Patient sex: M
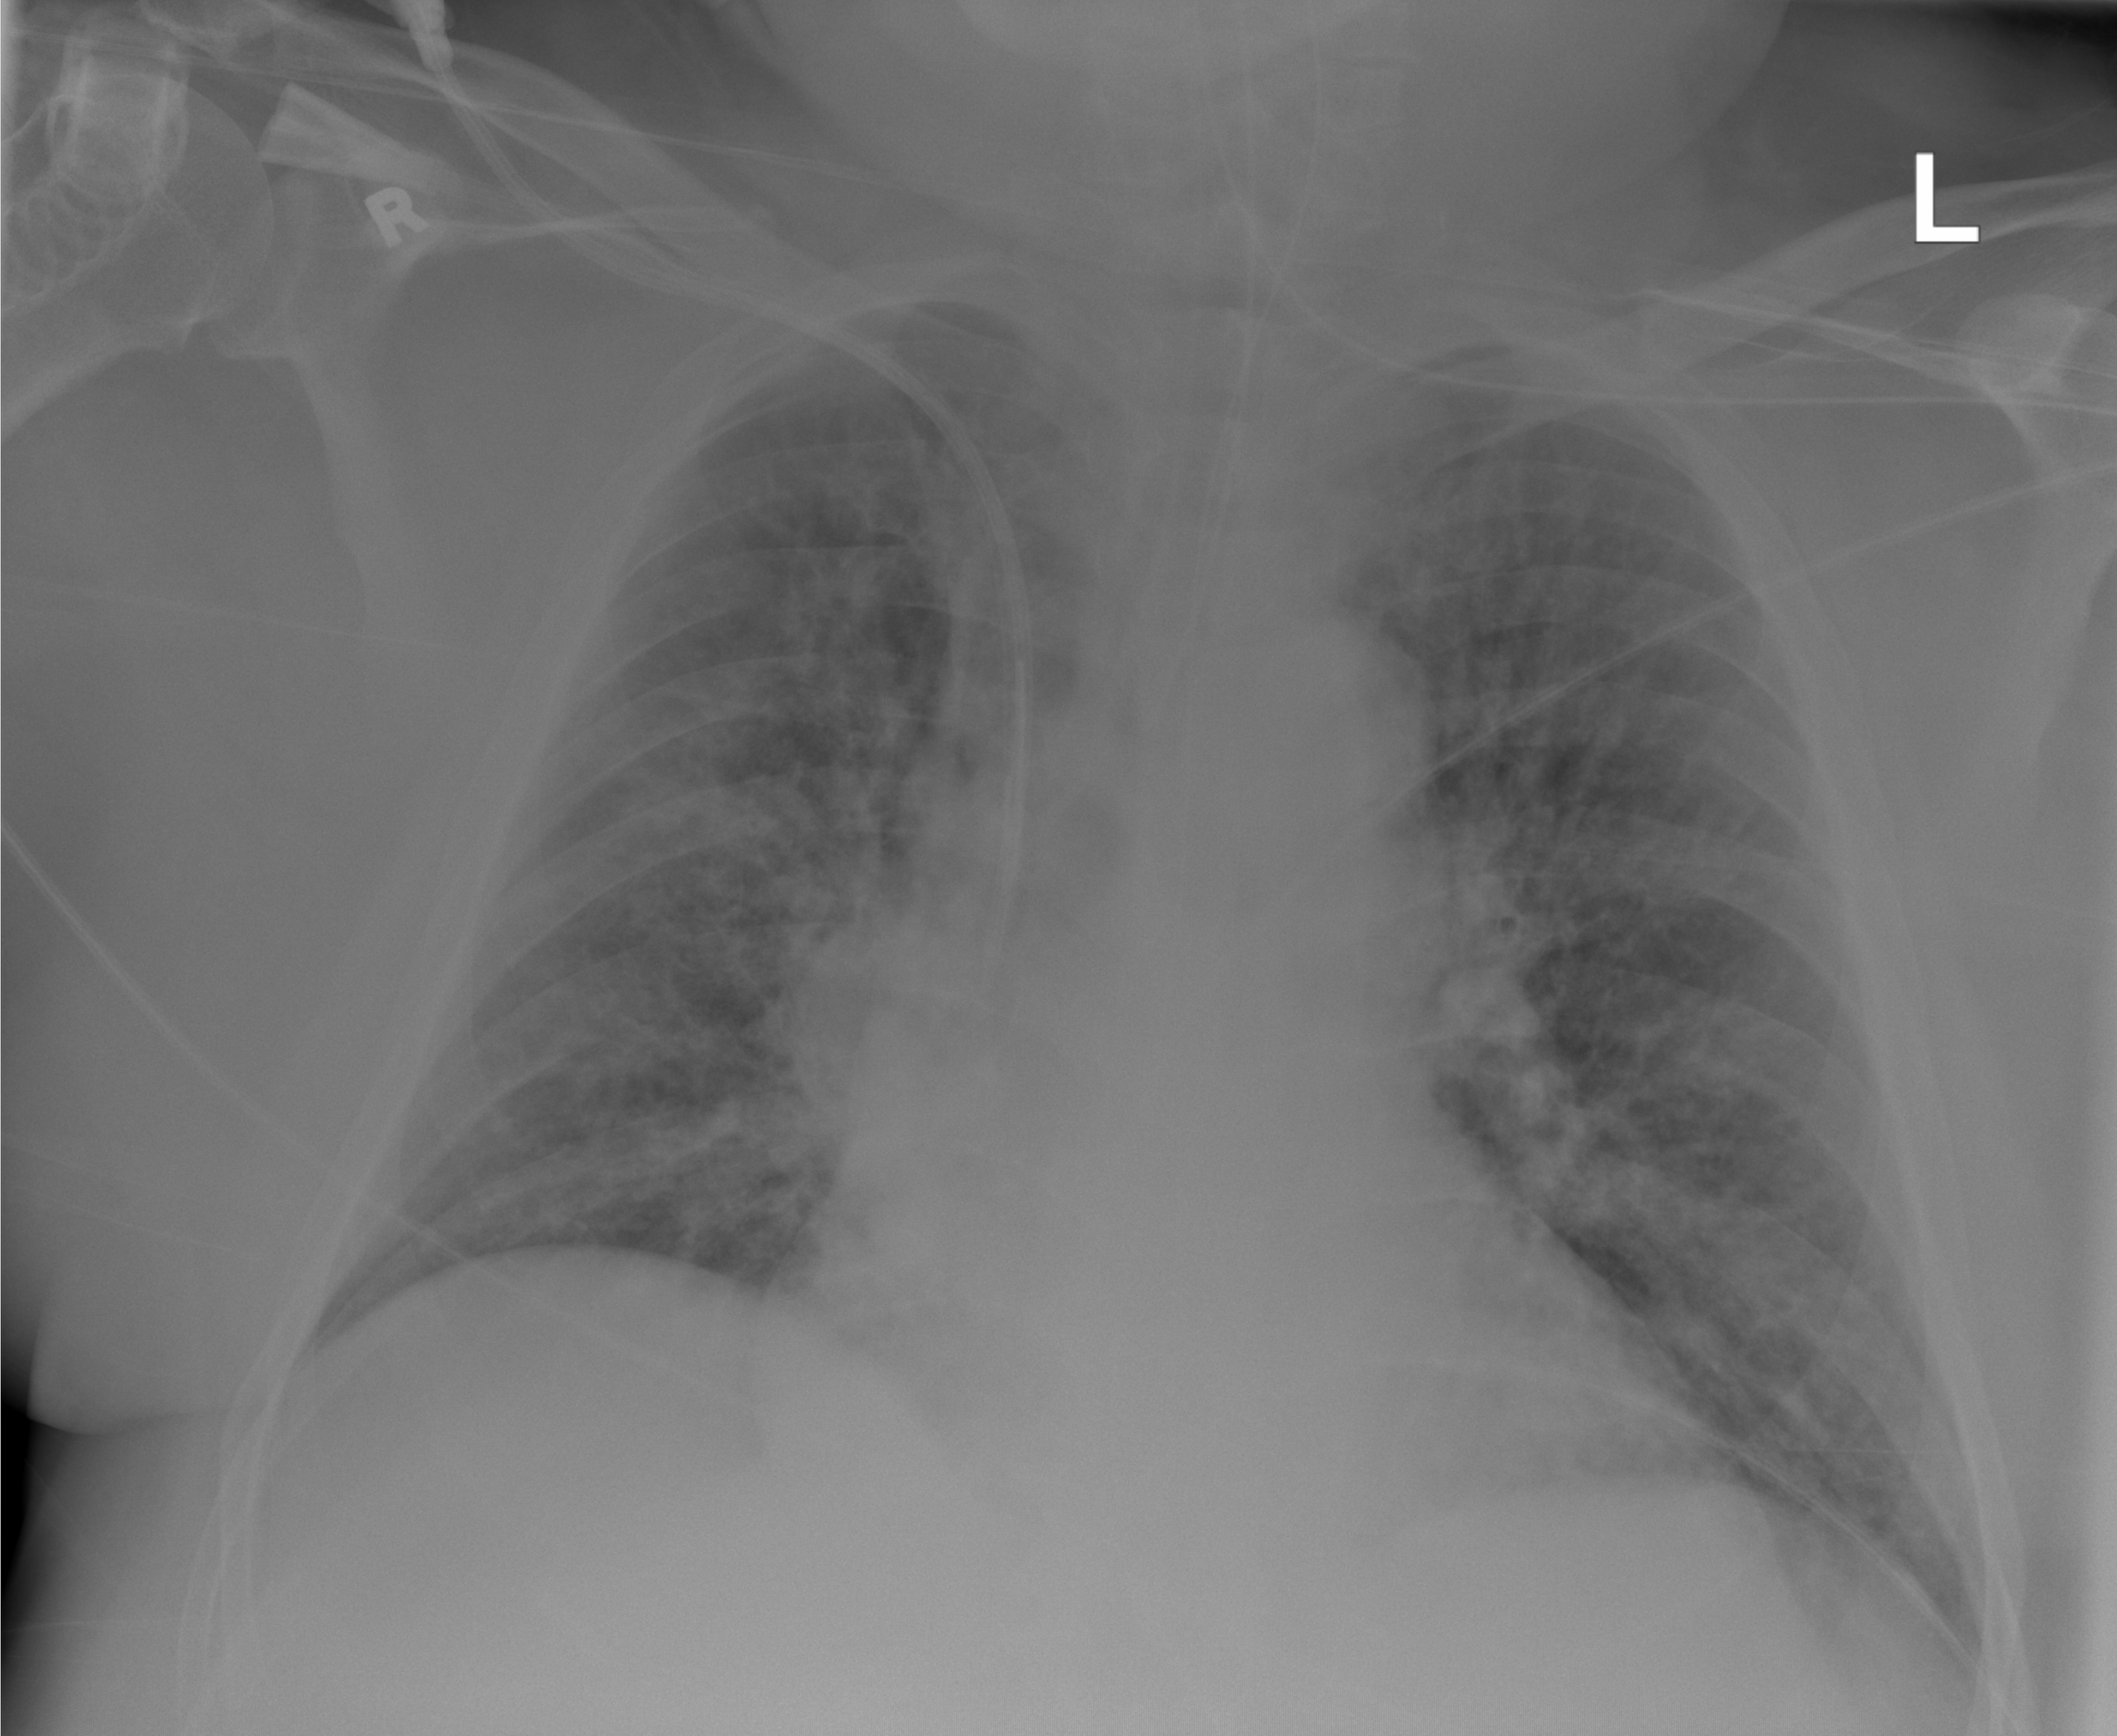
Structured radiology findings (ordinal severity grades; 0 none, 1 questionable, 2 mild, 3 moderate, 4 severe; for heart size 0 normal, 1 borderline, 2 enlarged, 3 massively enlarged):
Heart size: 2
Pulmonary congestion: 3
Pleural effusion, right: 0
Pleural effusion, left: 0
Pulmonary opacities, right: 3
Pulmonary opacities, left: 3
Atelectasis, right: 0
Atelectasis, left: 0